Question: For exam preparation I am writing a little program that uses RMI.
A data-collection on a RMI-server should be accessible to external clients. Clients should be able to "lock" and "unlock" the collection.
- -
I have already got the following code, but I do not know how to the serialization of the object (and then send it via RMI) inside the close() and get() methods. (Modifying the -object when the collection 'isOpen()' works perfectly, though.)
'''
public interface Service extends Remote
{
public Data open() throws RemoteException;
public Data close() throws RemoteException;
public Data get() throws RemoteException;
public boolean isOpen() throws RemoteException;
}
public class ServiceImpl extends UnicastRemoteObject implements Service
{
private boolean open;
private DataImpl data;
public ServiceImpl() throws RemoteException
{
open = true;
data = new DataImpl();
}
@Override
public synchronized Data open() throws RemoteException
{
open = true;
//by-reference
return data;
}
@Override
public synchronized Data close() throws RemoteException
{
open = false;
//force by-value
//TODO: How to force serialization???
return null;
}
@Override
public synchronized Data get() throws RemoteException
{
if (open)
{
//by-reference
return data;
}
else
{
//force by-value
//TODO: How to force serialization???
return null;
}
}
@Override
public synchronized boolean isOpen() throws RemoteException
{
return open;
}
}
'''
'''
public interface Data extends Remote, Serializable
{
public void append(String s) throws RemoteException;
public ArrayList<String> getValues() throws RemoteException;
public String getString() throws RemoteException;
}
public class DataImpl extends UnicastRemoteObject implements Data
{
private ArrayList<String> data;
public DataImpl() throws RemoteException
{
data = new ArrayList<String>();
}
@Override
public synchronized void append(String s) throws RemoteException
{
data.add(s);
}
@Override
public synchronized ArrayList<String> getValues() throws RemoteException
{
return data;
}
@Override
public synchronized String getString() throws RemoteException
{
String s = "";
for (String d : data)
{
s += d + ", ";
}
return s;
}
}
'''
(imports left out by intention)

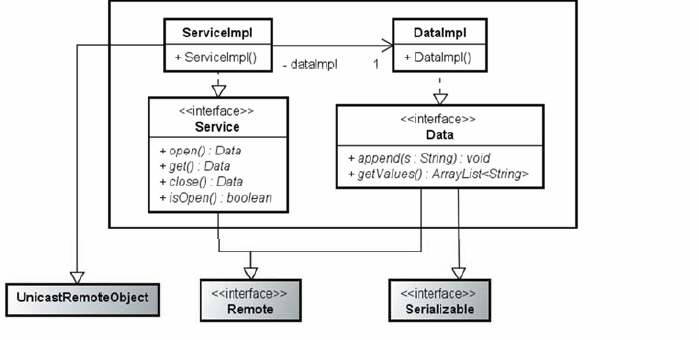
Answer: There are a couple things going on here.
First, objects that are marshalled as part of an RMI request or response need to be serializable, and they are serialized and deserialized as part of the marshaling/unmarshaling process. However, if such an object implements 'Remote' and is exported, its is marshaled instead of the object itself being serialized. This is sometimes the right thing and is sometimes quite counterintuitive.
Second, a common style that the code here exhibits is for 'Remote' objects to extend 'UnicastRemoteObject'. This is convenient, but the consequence of this technique is that every 'Remote' instance is exported at construction time.
One thing you could do would be to unexport the data objects using 'UnicastRemoteObject.unexportObject()' when the collection is locked and re-export them using 'exportObject()' when the collection is unlocked. Unexporting the object will change the marshaling behavior so that the data objects are serialized instead of the remote stub being marshaled. I don't recommend this technique, though, because clients might have retrieved stubs and be issuing calls on them. If a call is received after the object is unexported, an error will occur, probably 'NoSuchObjectException'.
What I'd recommend instead is to refactor your class hierarchy so the 'Data' objects no longer extend 'UnicastRemoteObject'. This allows you to construct 'Data' objects at will and only selectively export the ones you want exported.
In particular, while the collection is locked, an incoming call on the 'Service' could create copies of the current set of 'Data' objects and return those. Since they won't be exported, they'll be marshaled and serialized and the copies sent across the wire. The original 'Data' objects will remain exported, allowing them to continue to service clients that have remote references to them.
As an aside, I'm unsure of the semantics you're trying to achieve here. A client dealing with the 'Service' can't tell whether it will get a remote reference or a local copy. Thus, any changes it makes to the data objects might update the remote (shared) copy or be stranded in a local copy. I'm also not sure what the result should be if a client has a remote reference to a data object on the server and then the server's collection is locked. Can the client still make updates to the data object on the server at this time?
In any case, explicitly controlling when the data objects are and are not exported will control whether serialized copies are marshaled instead of remote stubs.
As another aside, another reason not to have remote objects extend 'UnicastRemoteObject' is that it a reference to the remote object (in the sense of the Java Memory Model). The 'UnicastRemoteObject' constructor exports the object, which means that it binds the object into the RMI object table creates the stub for it. the subclass constructor runs to initialize the object itself. Since the reference to this object has already been published, there is no relationship between the completion of the constructor and other threads reading of the values in the object. Thus, other threads -- possibly in response to remote calls -- can see stale or uninitialized values in the remote object. For this reason I prefer not to have remote objects extend 'UnicastRemoteObject', and instead construct remote objects and then export them explicitly.